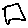
Label: square